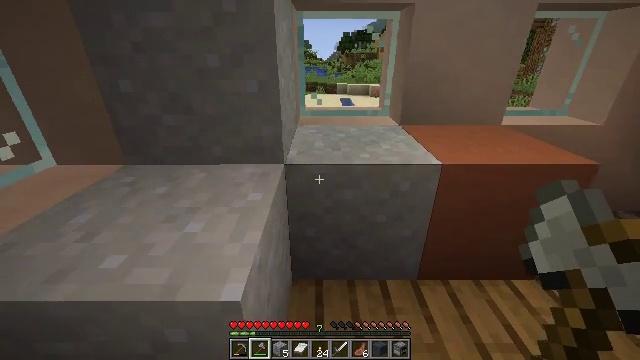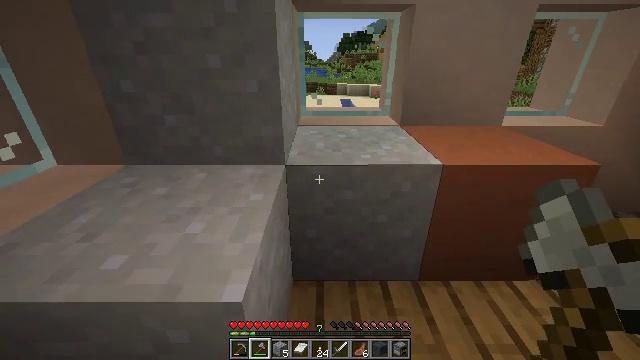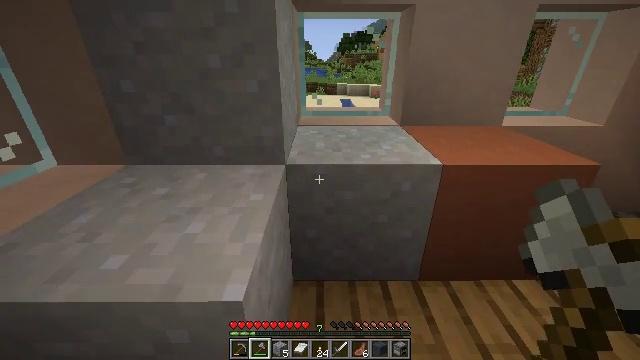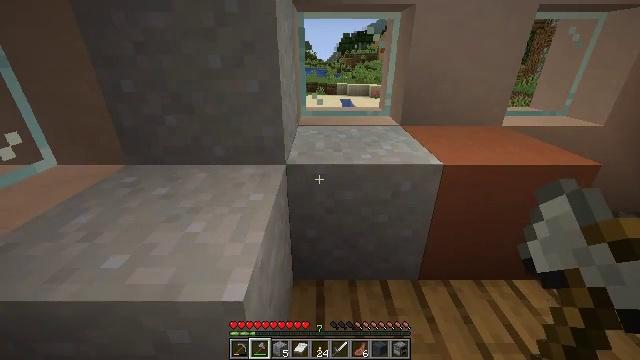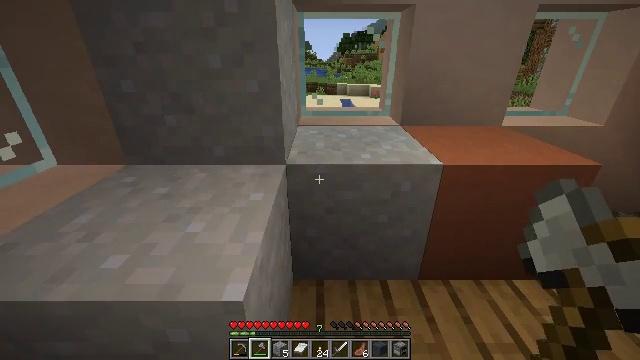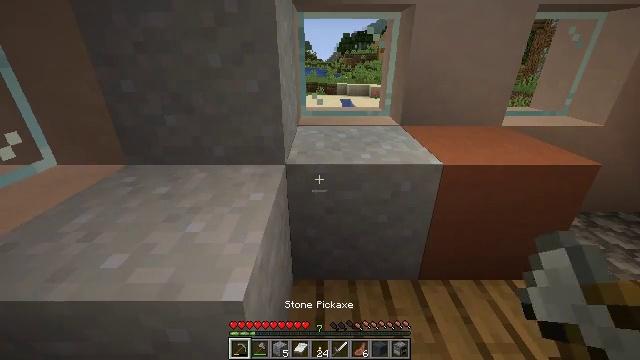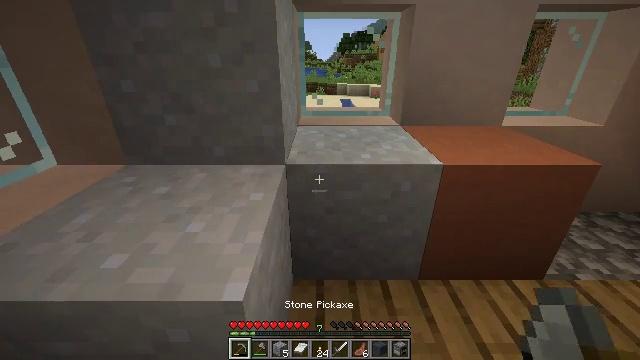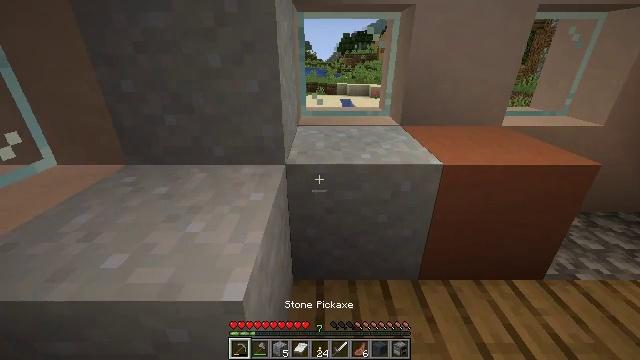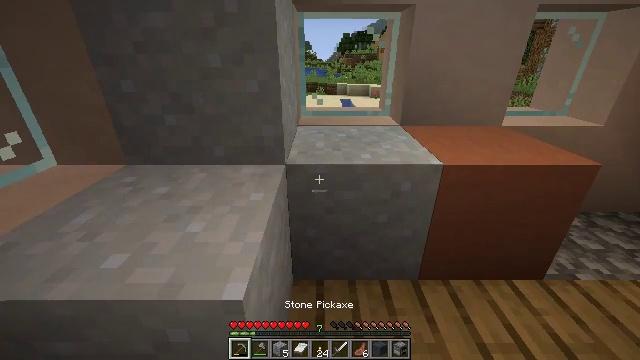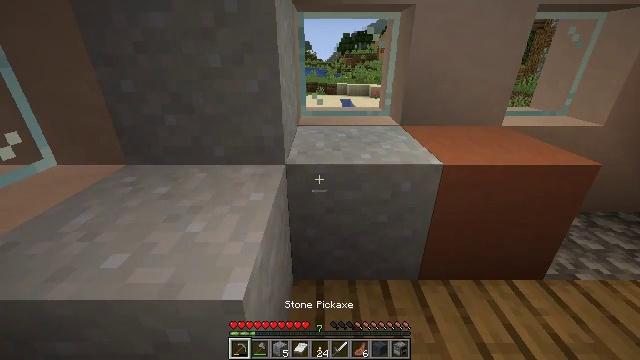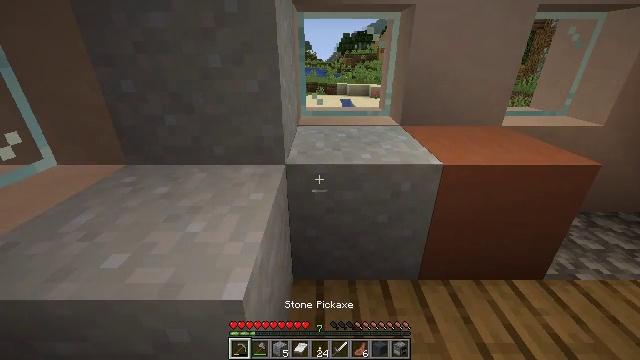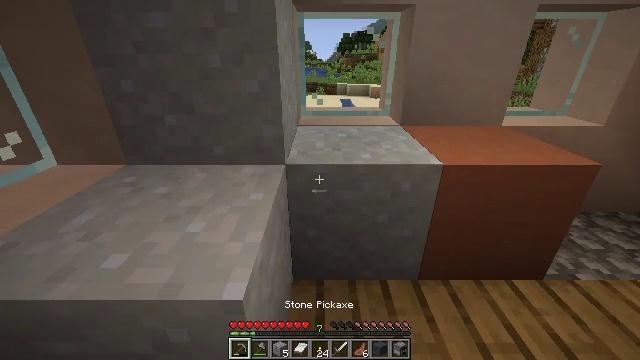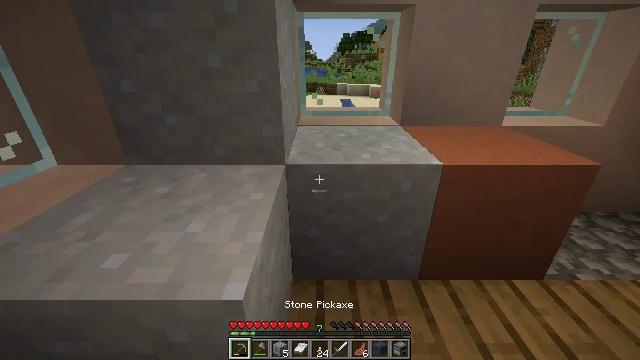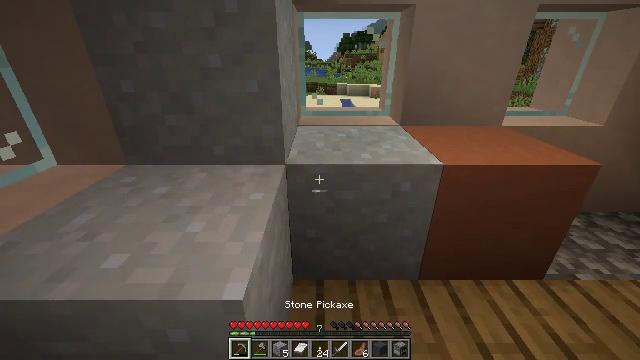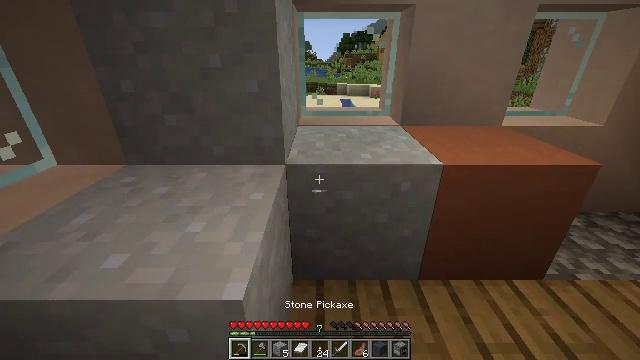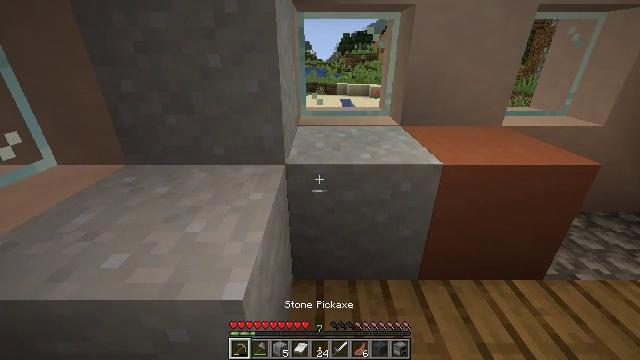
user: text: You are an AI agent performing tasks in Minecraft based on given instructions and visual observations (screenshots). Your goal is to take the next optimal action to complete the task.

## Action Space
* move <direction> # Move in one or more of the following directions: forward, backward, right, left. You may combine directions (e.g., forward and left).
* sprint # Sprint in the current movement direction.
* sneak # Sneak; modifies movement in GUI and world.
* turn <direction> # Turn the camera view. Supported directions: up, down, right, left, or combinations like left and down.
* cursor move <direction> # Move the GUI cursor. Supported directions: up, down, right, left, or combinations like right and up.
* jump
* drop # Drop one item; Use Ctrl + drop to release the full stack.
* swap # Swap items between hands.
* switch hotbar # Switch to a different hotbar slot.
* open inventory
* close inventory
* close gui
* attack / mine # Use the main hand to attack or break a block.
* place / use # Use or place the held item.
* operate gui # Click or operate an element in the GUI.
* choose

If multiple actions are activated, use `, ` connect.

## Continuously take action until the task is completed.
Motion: motion action
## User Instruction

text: Mine the clay from the riverbed.
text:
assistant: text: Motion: no_op
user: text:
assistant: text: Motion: no_op
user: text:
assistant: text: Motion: no_op
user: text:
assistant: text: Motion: no_op
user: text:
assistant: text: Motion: no_op
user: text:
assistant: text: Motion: no_op
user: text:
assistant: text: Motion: no_op
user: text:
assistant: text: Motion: no_op
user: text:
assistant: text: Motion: no_op
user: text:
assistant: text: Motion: no_op
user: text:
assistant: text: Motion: no_op
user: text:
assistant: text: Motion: no_op
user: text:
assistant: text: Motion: no_op
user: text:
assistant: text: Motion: no_op
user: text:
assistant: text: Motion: no_op
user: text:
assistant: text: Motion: no_op
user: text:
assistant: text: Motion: no_op
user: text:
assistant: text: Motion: no_op
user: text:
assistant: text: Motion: no_op
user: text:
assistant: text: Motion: no_op
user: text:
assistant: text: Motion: no_op
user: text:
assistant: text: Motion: no_op
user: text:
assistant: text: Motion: no_op
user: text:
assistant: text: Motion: no_op
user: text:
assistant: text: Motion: no_op
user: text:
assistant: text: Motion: no_op
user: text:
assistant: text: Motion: no_op
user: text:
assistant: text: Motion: no_op
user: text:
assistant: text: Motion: no_op
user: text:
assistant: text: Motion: no_op